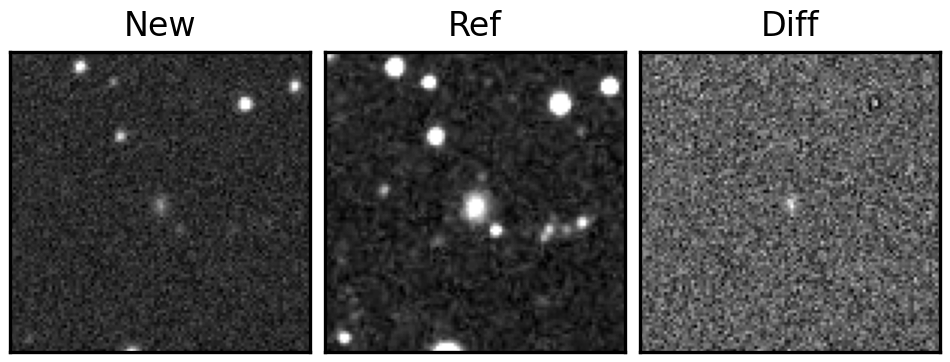
Label: real